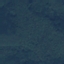
Land use / land cover: Forest